Question: I'm trying to load laravel project but getting error below
'''
Symfony \ Component \ Debug \ Exception \ FatalErrorException
syntax error, unexpected 'assets' (T_STRING)
'''

Its under views/myview.blade.php, I don't understand why its throwing error on assets, here is my view code
'''
<video id="example_video_1" class="video-js vjs-default-skin" controls preload="none" width="1000" height="563"
poster="{{ asset('assets/public/video/video.png')}}"
data-setup="{}">
'''
When I change the path to somepath/public/video/video.png then error is unexpected 'somepath'. Any help will be greatly appreciated
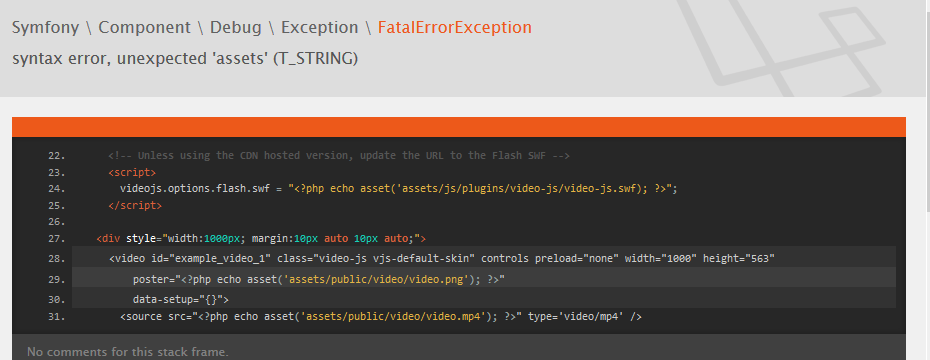
Answer: You're missing a closing single-quote on this line:
'''
videojs.options.flash.swf = "<?php echo asset('assets/js/plugins/video-js/video-js.swf); ?>";
'''
So by the time you get to line 29, you're actually closing the string you started there, and the next thing is 'assets'.